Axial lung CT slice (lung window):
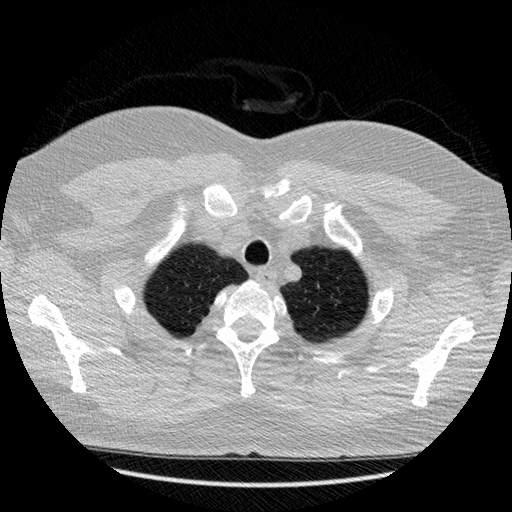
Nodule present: no